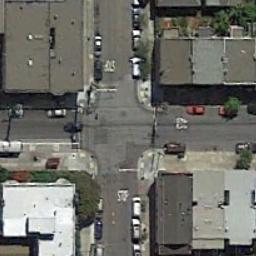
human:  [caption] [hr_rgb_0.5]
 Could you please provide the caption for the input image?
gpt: There are many buildings of different shapes and sizes beside the intersection .

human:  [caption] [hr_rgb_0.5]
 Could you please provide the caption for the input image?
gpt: There aren't many cars at the intersection .

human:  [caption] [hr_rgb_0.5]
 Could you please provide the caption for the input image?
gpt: An intersection with normal traffic is between some dense buildings .

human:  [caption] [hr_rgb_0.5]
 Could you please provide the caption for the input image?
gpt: There are several moving vehicles on the road at the intersection, With many buildings and some trees around the intersection .

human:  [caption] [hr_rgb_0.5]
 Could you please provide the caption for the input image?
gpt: There are some buildings around the intersection .